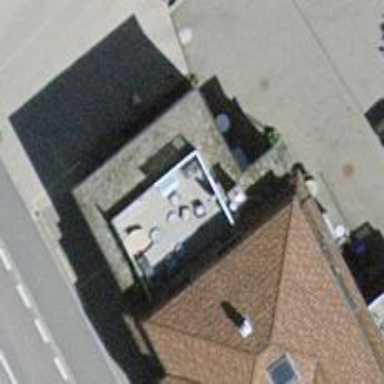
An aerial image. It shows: Restaurant.